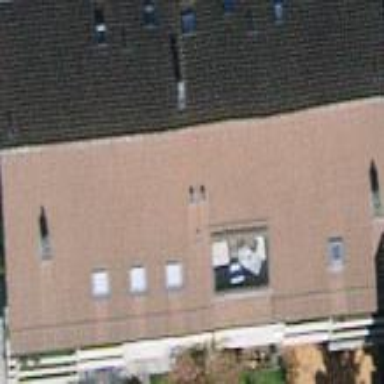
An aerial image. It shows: Gabled roof on building that houses apartments.